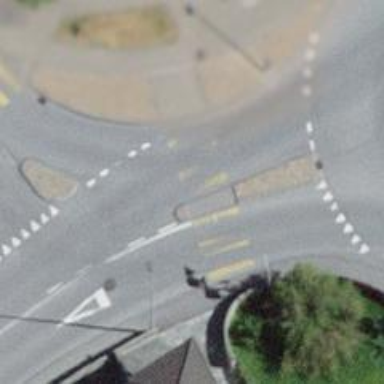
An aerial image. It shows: Zebra crossing on the road.